Question: I want that when I set a sprite to certain coordinates, it is set to these coordinates by its center.

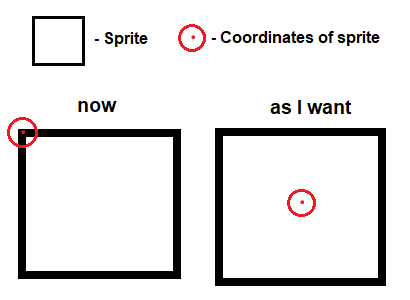
Answer: You can use 'Sprite.setCenter(x,y)'
> Sets the position so that the sprite is centered on (x, y)
There's no 'Sprite.getCenterX()' or 'Sprite.getCenterY()' tho. If you need this you can create a class that extends 'Sprite' and implement it your self...
'''
public class MySprite extends Sprite {
public MySprite(Texture texture) {
super(texture);
}
public float getCenterX(){
return getX()+getWidth()/2;
}
public float getCenterY(){
return getY()+getHeight()/2;
}
}
'''
And now use 'MySprite'.
You could also override all position related methods
'''
public class MySprite extends Sprite {
public MySprite(Texture texture) {
super(texture);
}
@Override
public void setX(float x) {
super.setX(x-getWidth()/2);
}
@Override
public void setY(float y) {
super.setY(y-getHeight()/2);
}
@Override
public void setPosition(float x, float y) {
super.setPosition(x-getWidth()/2, y-getHeight()/2);
}
@Override
public float getX() {
return super.getX()+getWidth()/2;
}
@Override
public float getY() {
return super.getY()+getHeight()/2;
}
}
'''